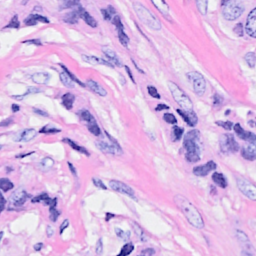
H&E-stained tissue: Breast